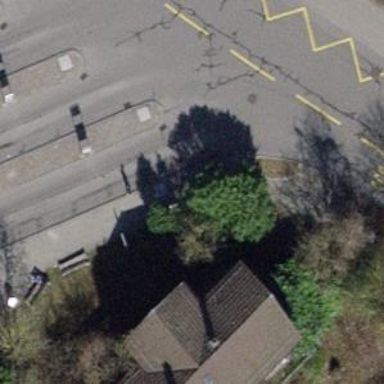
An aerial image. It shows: Bus stop with stop position for public transport.